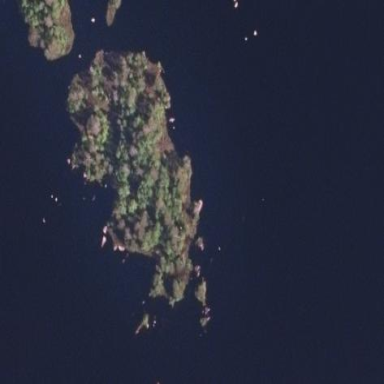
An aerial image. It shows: Islet.